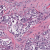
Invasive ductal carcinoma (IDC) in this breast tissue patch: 1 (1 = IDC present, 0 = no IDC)